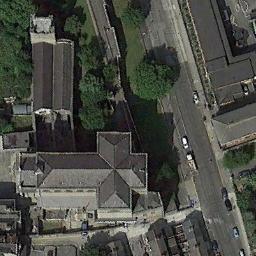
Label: church